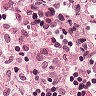
Metastatic tissue present: no